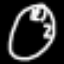
Label: clock